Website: home-depot
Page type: review-order
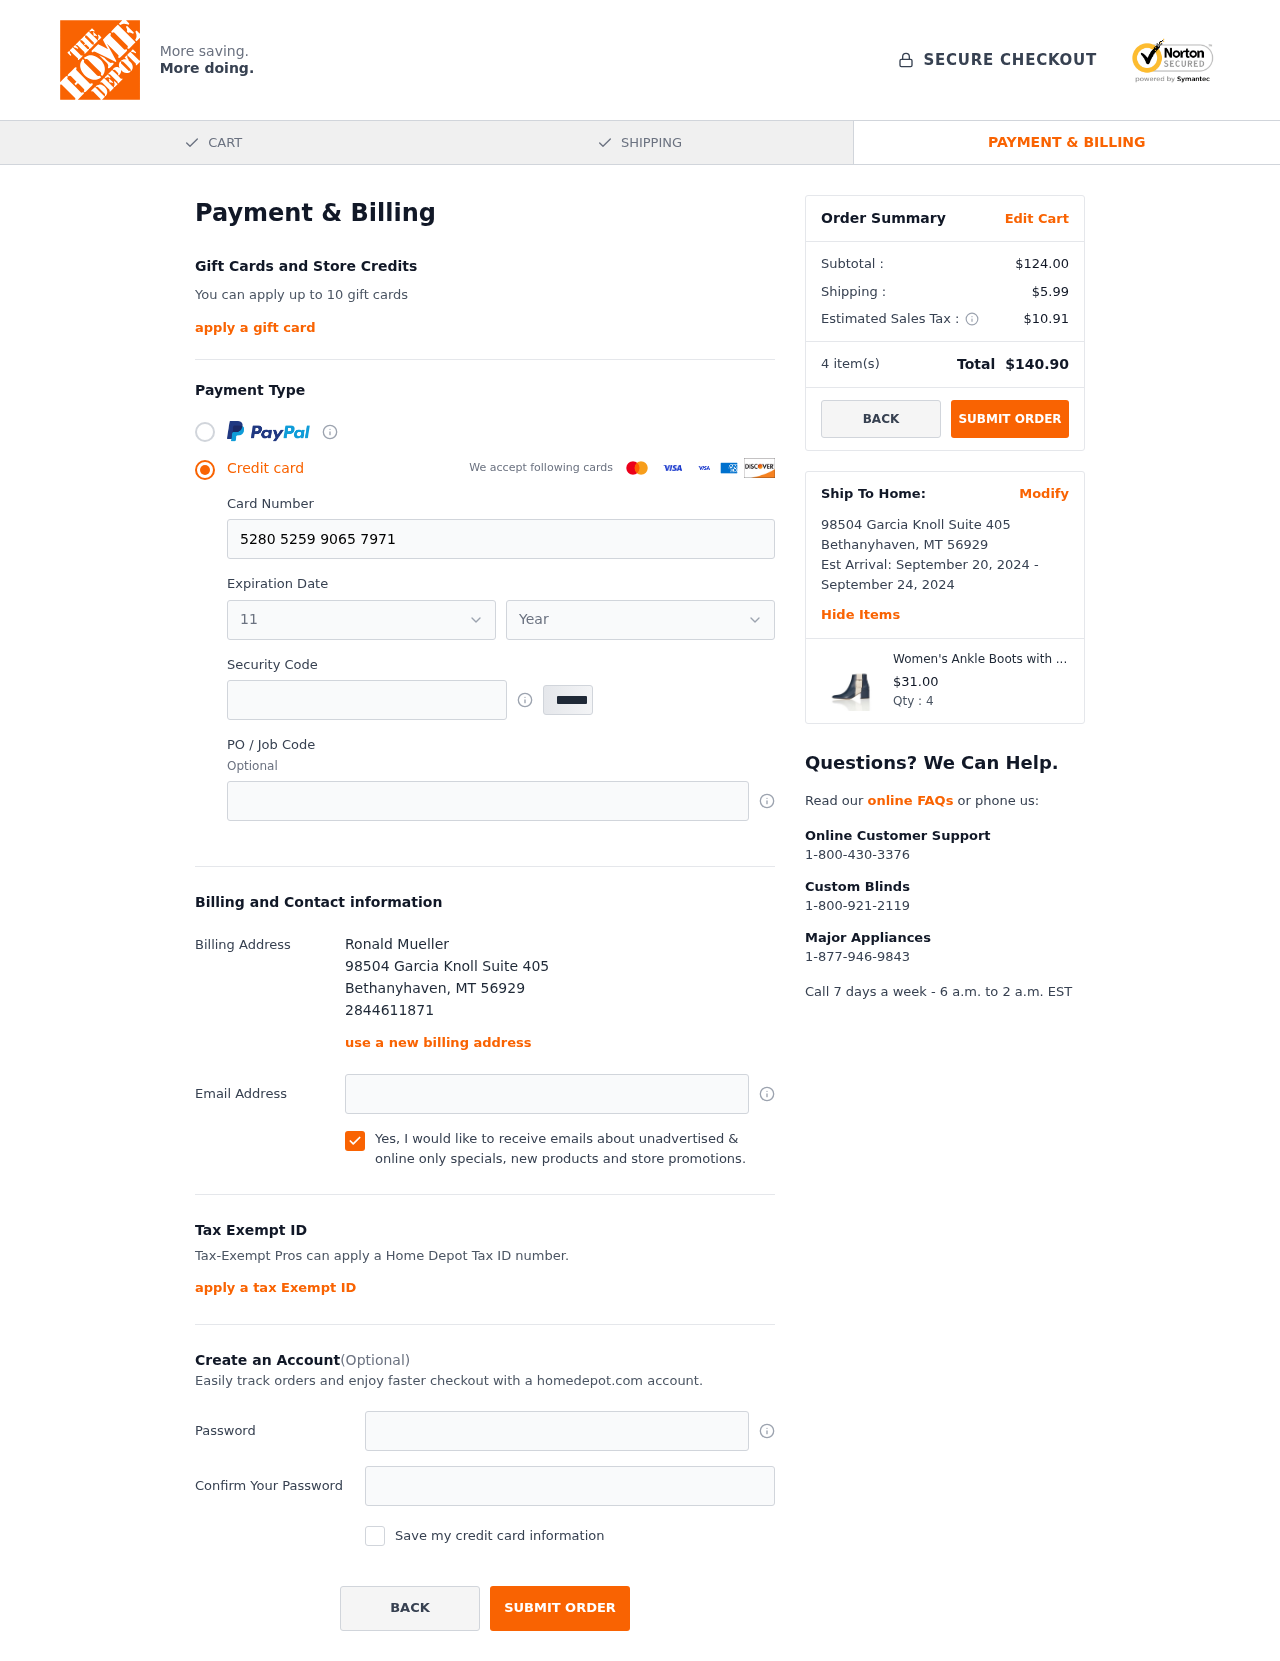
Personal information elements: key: PII_CARD_EXPIRY_MONTH
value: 11
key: PII_CARD_EXPIRY_YEAR
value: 28
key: PII_CITY
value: Bethanyhaven
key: PII_FULLNAME
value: Ronald Mueller
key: PII_PHONE
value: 2844611871
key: PII_POSTCODE
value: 56929
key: PII_STATE_ABBR
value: MT
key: PII_STREET
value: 98504 Garcia Knoll Suite 405
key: PII_CARD_NUMBER
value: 5280 5259 9065 7971
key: PII_CARD_CVV
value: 016
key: PII_EMAIL
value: ronald.mueller@hotmail.com
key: PII_POSTCODE_FULL
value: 56929
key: PII_POSTCODE_NUMERIC
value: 56929
Product elements: key: PRODUCT1_NAME
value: Women's Ankle Boots with Zips and Colour Block Straps
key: PRODUCT1_PRICE
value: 31
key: PRODUCT1_QUANTITY
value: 4
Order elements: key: ORDER_SUBTOTAL
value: $124.00
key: ORDER_SHIPPING_COST
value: $5.99
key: ORDER_TAX
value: $10.91
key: ORDER_NUM_ITEMS
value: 4
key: ORDER_TOTAL
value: $140.90
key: ORDER_SHIPPING_DATE
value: September 20, 2024
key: ORDER_DELIVERY_DATE
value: September 24, 2024